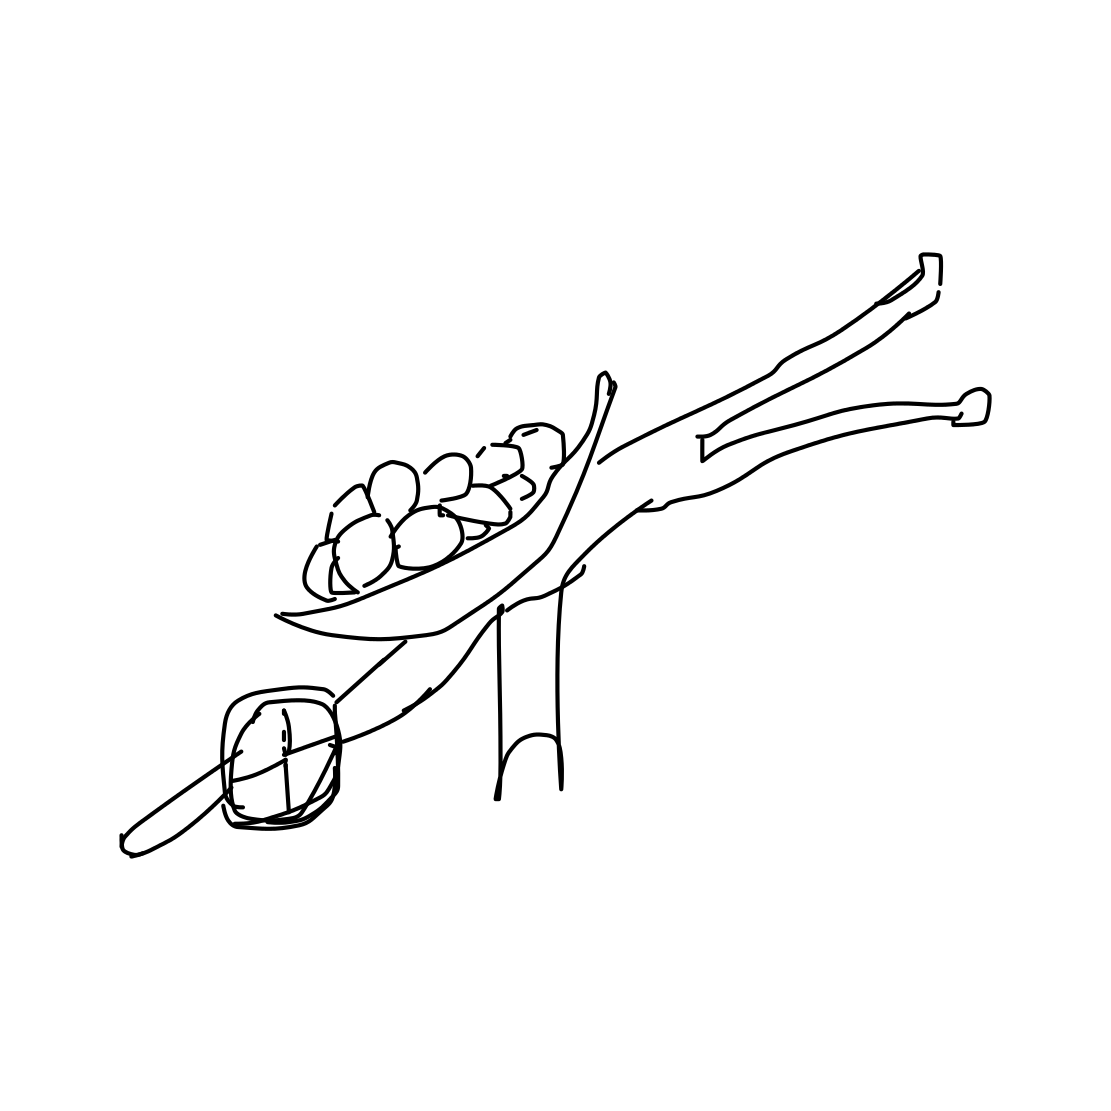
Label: wheelbarrow